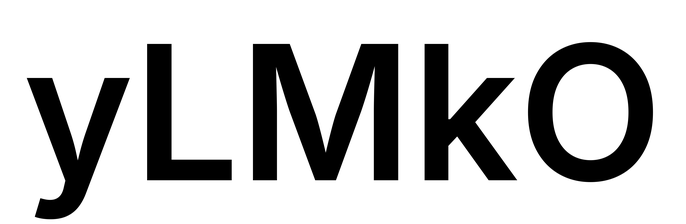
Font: Inter_SemiBold